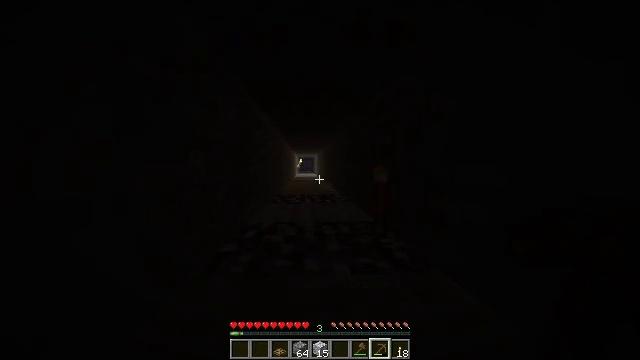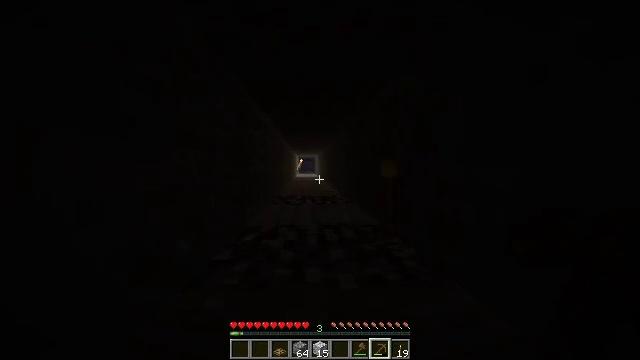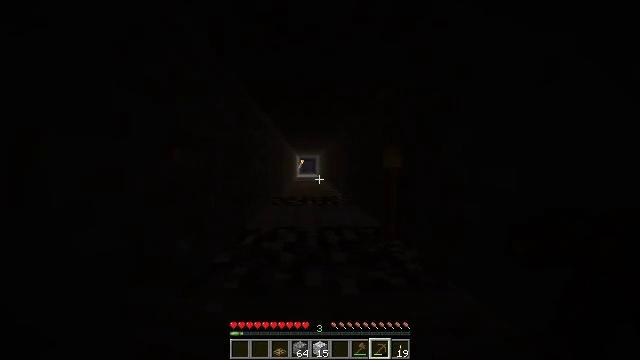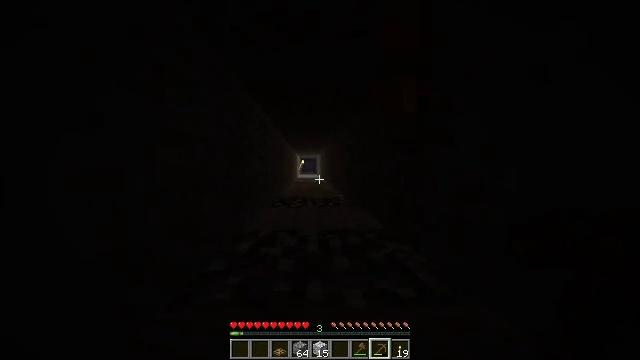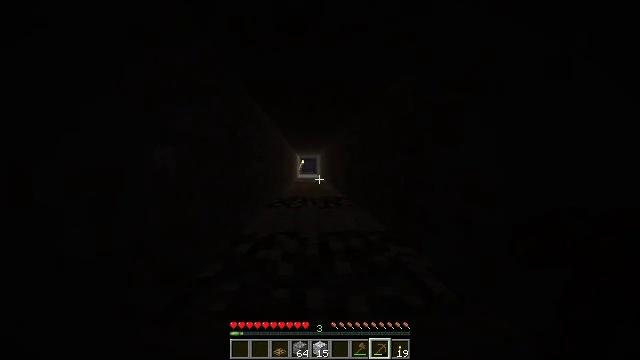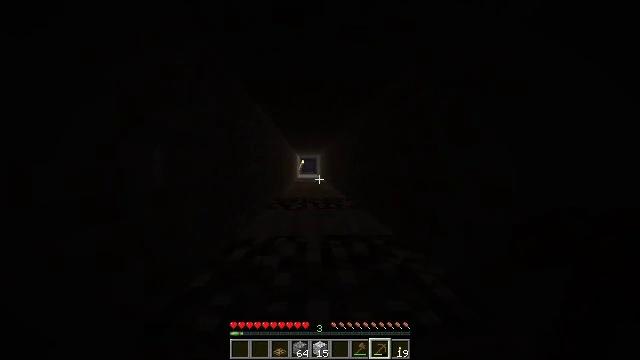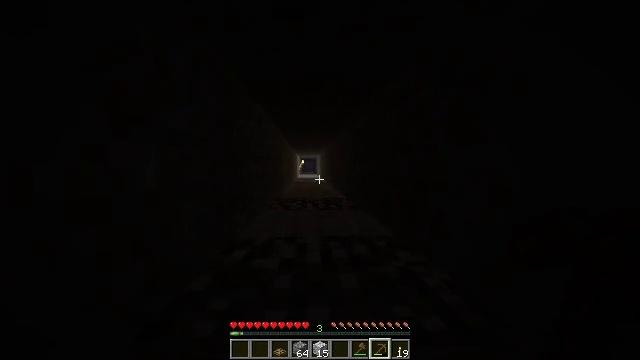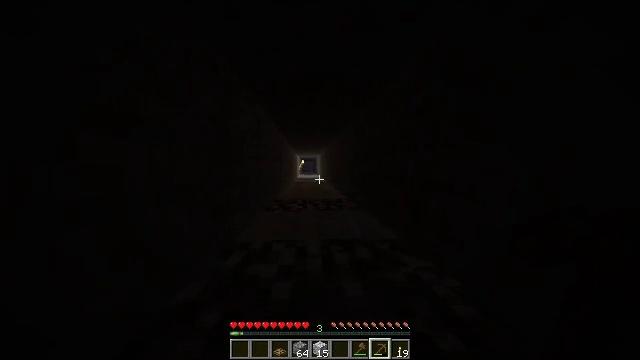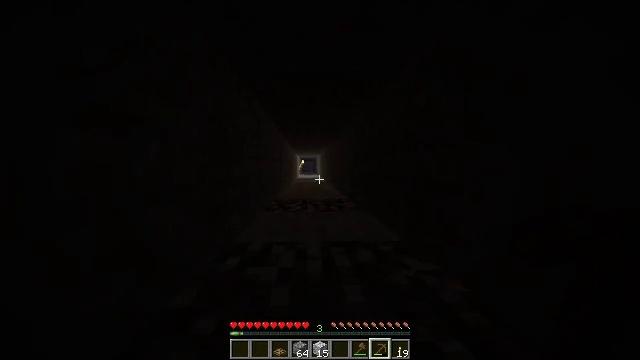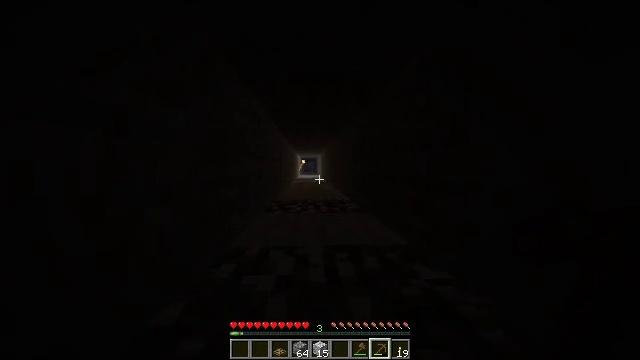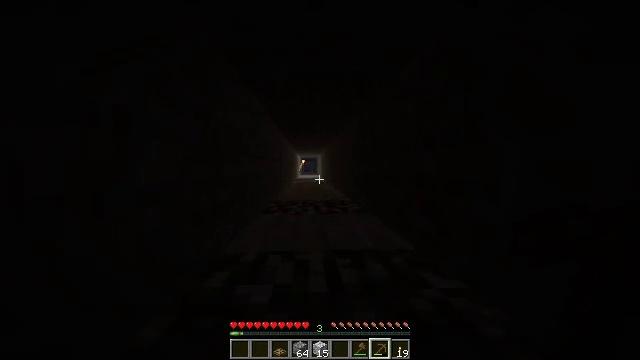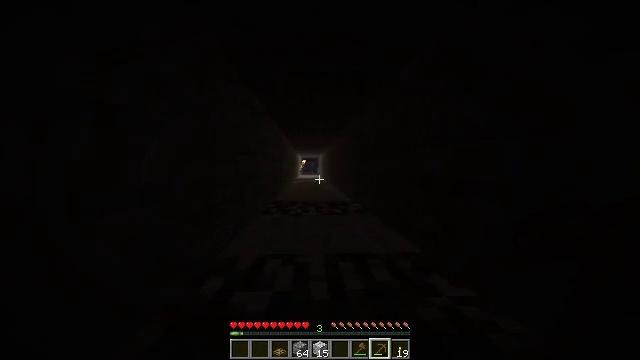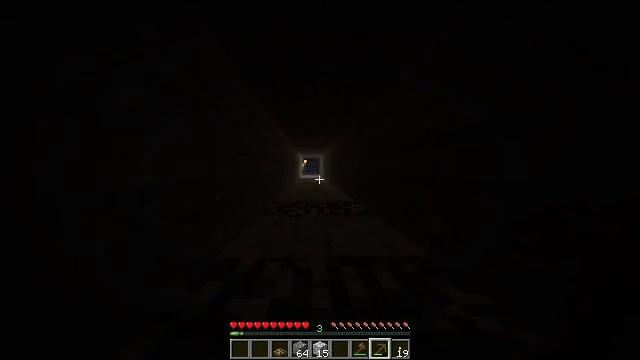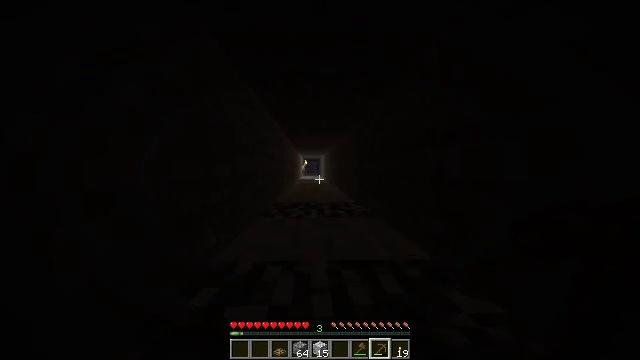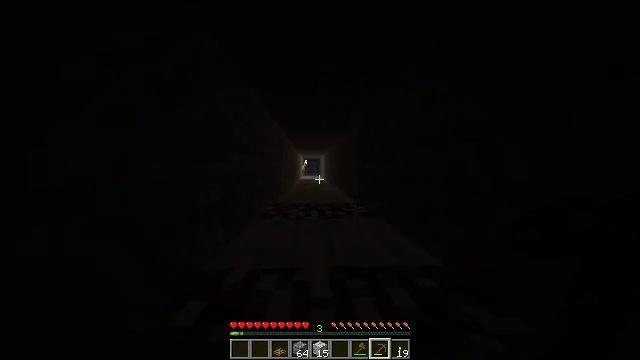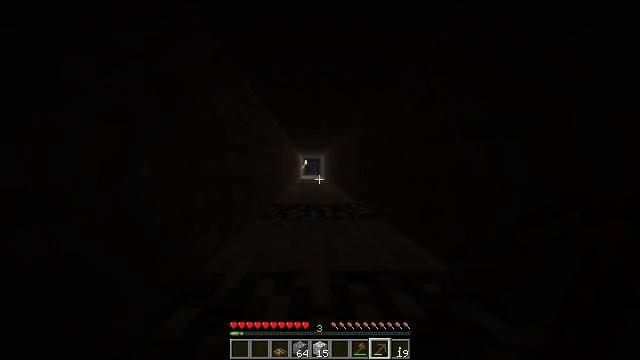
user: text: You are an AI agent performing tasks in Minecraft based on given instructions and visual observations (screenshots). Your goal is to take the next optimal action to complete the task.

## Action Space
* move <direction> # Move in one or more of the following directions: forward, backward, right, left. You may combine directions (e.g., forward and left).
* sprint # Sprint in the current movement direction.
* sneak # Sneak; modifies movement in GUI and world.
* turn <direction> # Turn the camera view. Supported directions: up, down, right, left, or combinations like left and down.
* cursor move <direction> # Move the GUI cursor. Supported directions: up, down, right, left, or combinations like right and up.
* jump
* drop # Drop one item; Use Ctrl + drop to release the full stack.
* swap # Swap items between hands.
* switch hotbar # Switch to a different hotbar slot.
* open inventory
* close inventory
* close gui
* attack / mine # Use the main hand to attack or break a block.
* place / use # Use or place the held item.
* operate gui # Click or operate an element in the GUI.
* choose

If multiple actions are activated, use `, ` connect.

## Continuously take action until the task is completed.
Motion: motion action
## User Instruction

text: Left click to collect the wall torch.
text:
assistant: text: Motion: move forward
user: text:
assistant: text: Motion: move forward
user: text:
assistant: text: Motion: move forward
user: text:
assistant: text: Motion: move forward
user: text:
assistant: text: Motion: move forward
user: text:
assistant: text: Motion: move forward
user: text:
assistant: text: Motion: move forward
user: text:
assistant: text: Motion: move forward
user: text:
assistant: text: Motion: move forward
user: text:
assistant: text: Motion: move forward
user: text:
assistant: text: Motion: move forward
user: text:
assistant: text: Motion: move forward
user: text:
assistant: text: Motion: move forward
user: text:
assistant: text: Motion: move forward
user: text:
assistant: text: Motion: move forward
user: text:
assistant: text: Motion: move forward
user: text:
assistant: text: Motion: move forward
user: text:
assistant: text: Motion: move forward
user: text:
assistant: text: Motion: move forward
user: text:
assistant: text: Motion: move forward
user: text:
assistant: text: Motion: move forward
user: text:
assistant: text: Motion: move forward
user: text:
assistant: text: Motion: move forward
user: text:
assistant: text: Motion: move forward
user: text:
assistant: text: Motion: move forward
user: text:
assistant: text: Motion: move forward
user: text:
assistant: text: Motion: move forward
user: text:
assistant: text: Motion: move forward
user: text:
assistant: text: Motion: move forward
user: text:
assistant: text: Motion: move forward